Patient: sex F, age 41
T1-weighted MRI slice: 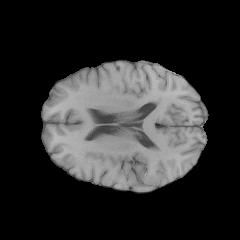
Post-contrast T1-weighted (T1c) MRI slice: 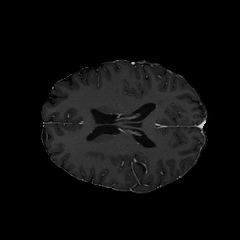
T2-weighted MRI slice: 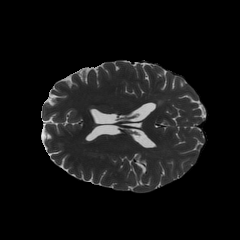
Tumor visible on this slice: no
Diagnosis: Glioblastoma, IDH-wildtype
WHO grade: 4